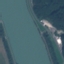
Label: River